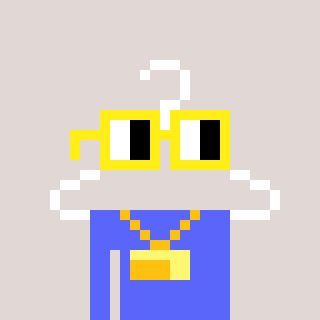
a pixel art character with square yellow glasses, a hanger-shaped head and a purple-colored body on a warm background